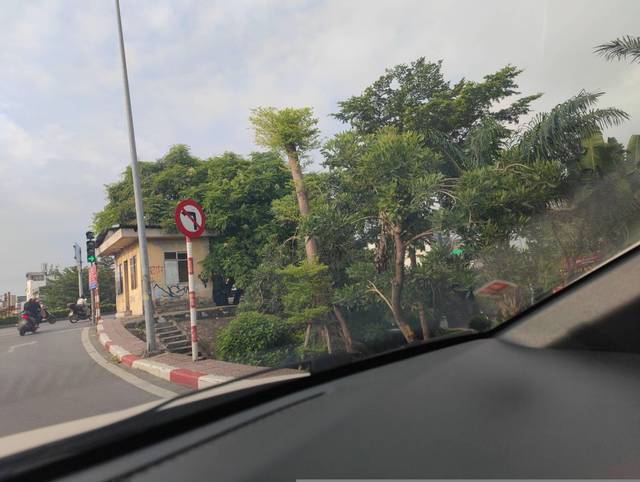
Region: Vietnam
Coordinates: 21.04, 105.866